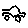
Label: car